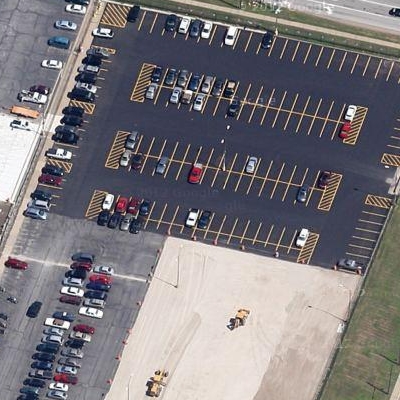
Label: gParking